Question: When I work with a 'TableViewController' I am able to setup all my content in storyboards. Since I use instead of for my table view, I find this method much more convenient and easier to implement. I hook up the new UITableView class and simply delete all the delegate methods. Works like a charm as ALL of the content / buttons are being setup in storyboards.
I am trying to accomplish the same result, except this time, I have to work within a 'ViewController' and add a 'TableView' as a subview. Once I hook up the right class, add my outlet connection and setup the following delegates:
'''
- (NSInteger)tableView:(UITableView *)tableView numberOfRowsInSection:(NSInteger)section
{
return 3;
}
- (UITableViewCell *)tableView:(UITableView *)tableView cellForRowAtIndexPath:(NSIndexPath *)indexPath
{
static NSString *CellIdentifier = @"MainCell";
UITableViewCell *cell = [tableView dequeueReusableCellWithIdentifier:CellIdentifier forIndexPath:indexPath];
return cell;
}
'''
This works well if my 'TableView' is set to :

But when I change the Table View content to and delete the delegate method, my app crashes. So, How can I add a table view with (That I can manipulate in storyboards) to my 'ViewController'?
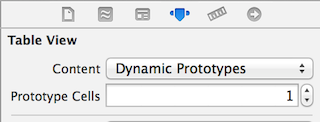
Answer: Here is what you can do. In your storyboard, create a parent view controller that contains all your non tableview views also, create a UITableViewController. In your parent view controller, create container view, delete the view controller it auto adds, and right click and drag from the container view to your UITableViewController to create an embed segue. Your end result should look something like this: